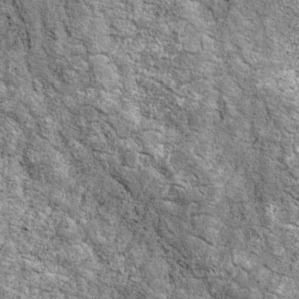
Label: non_frost